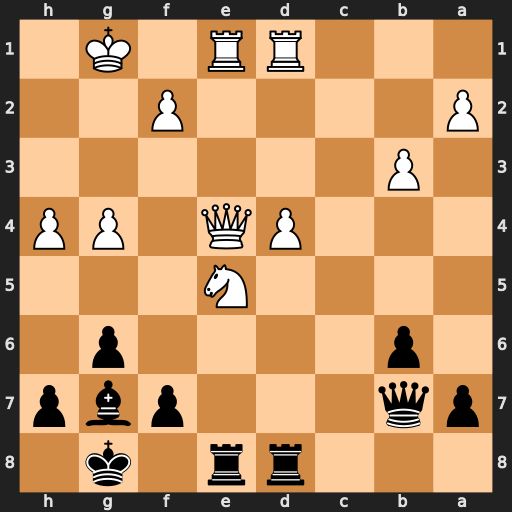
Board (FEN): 3rr1k1/pq3pbp/1p4p1/4N3/3PQ1PP/1P6/P4P2/3RR1K1
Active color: b
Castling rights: -
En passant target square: -
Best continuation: Qxe4 Rxe4 Rxe5 dxe5 Rxd1+